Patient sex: M
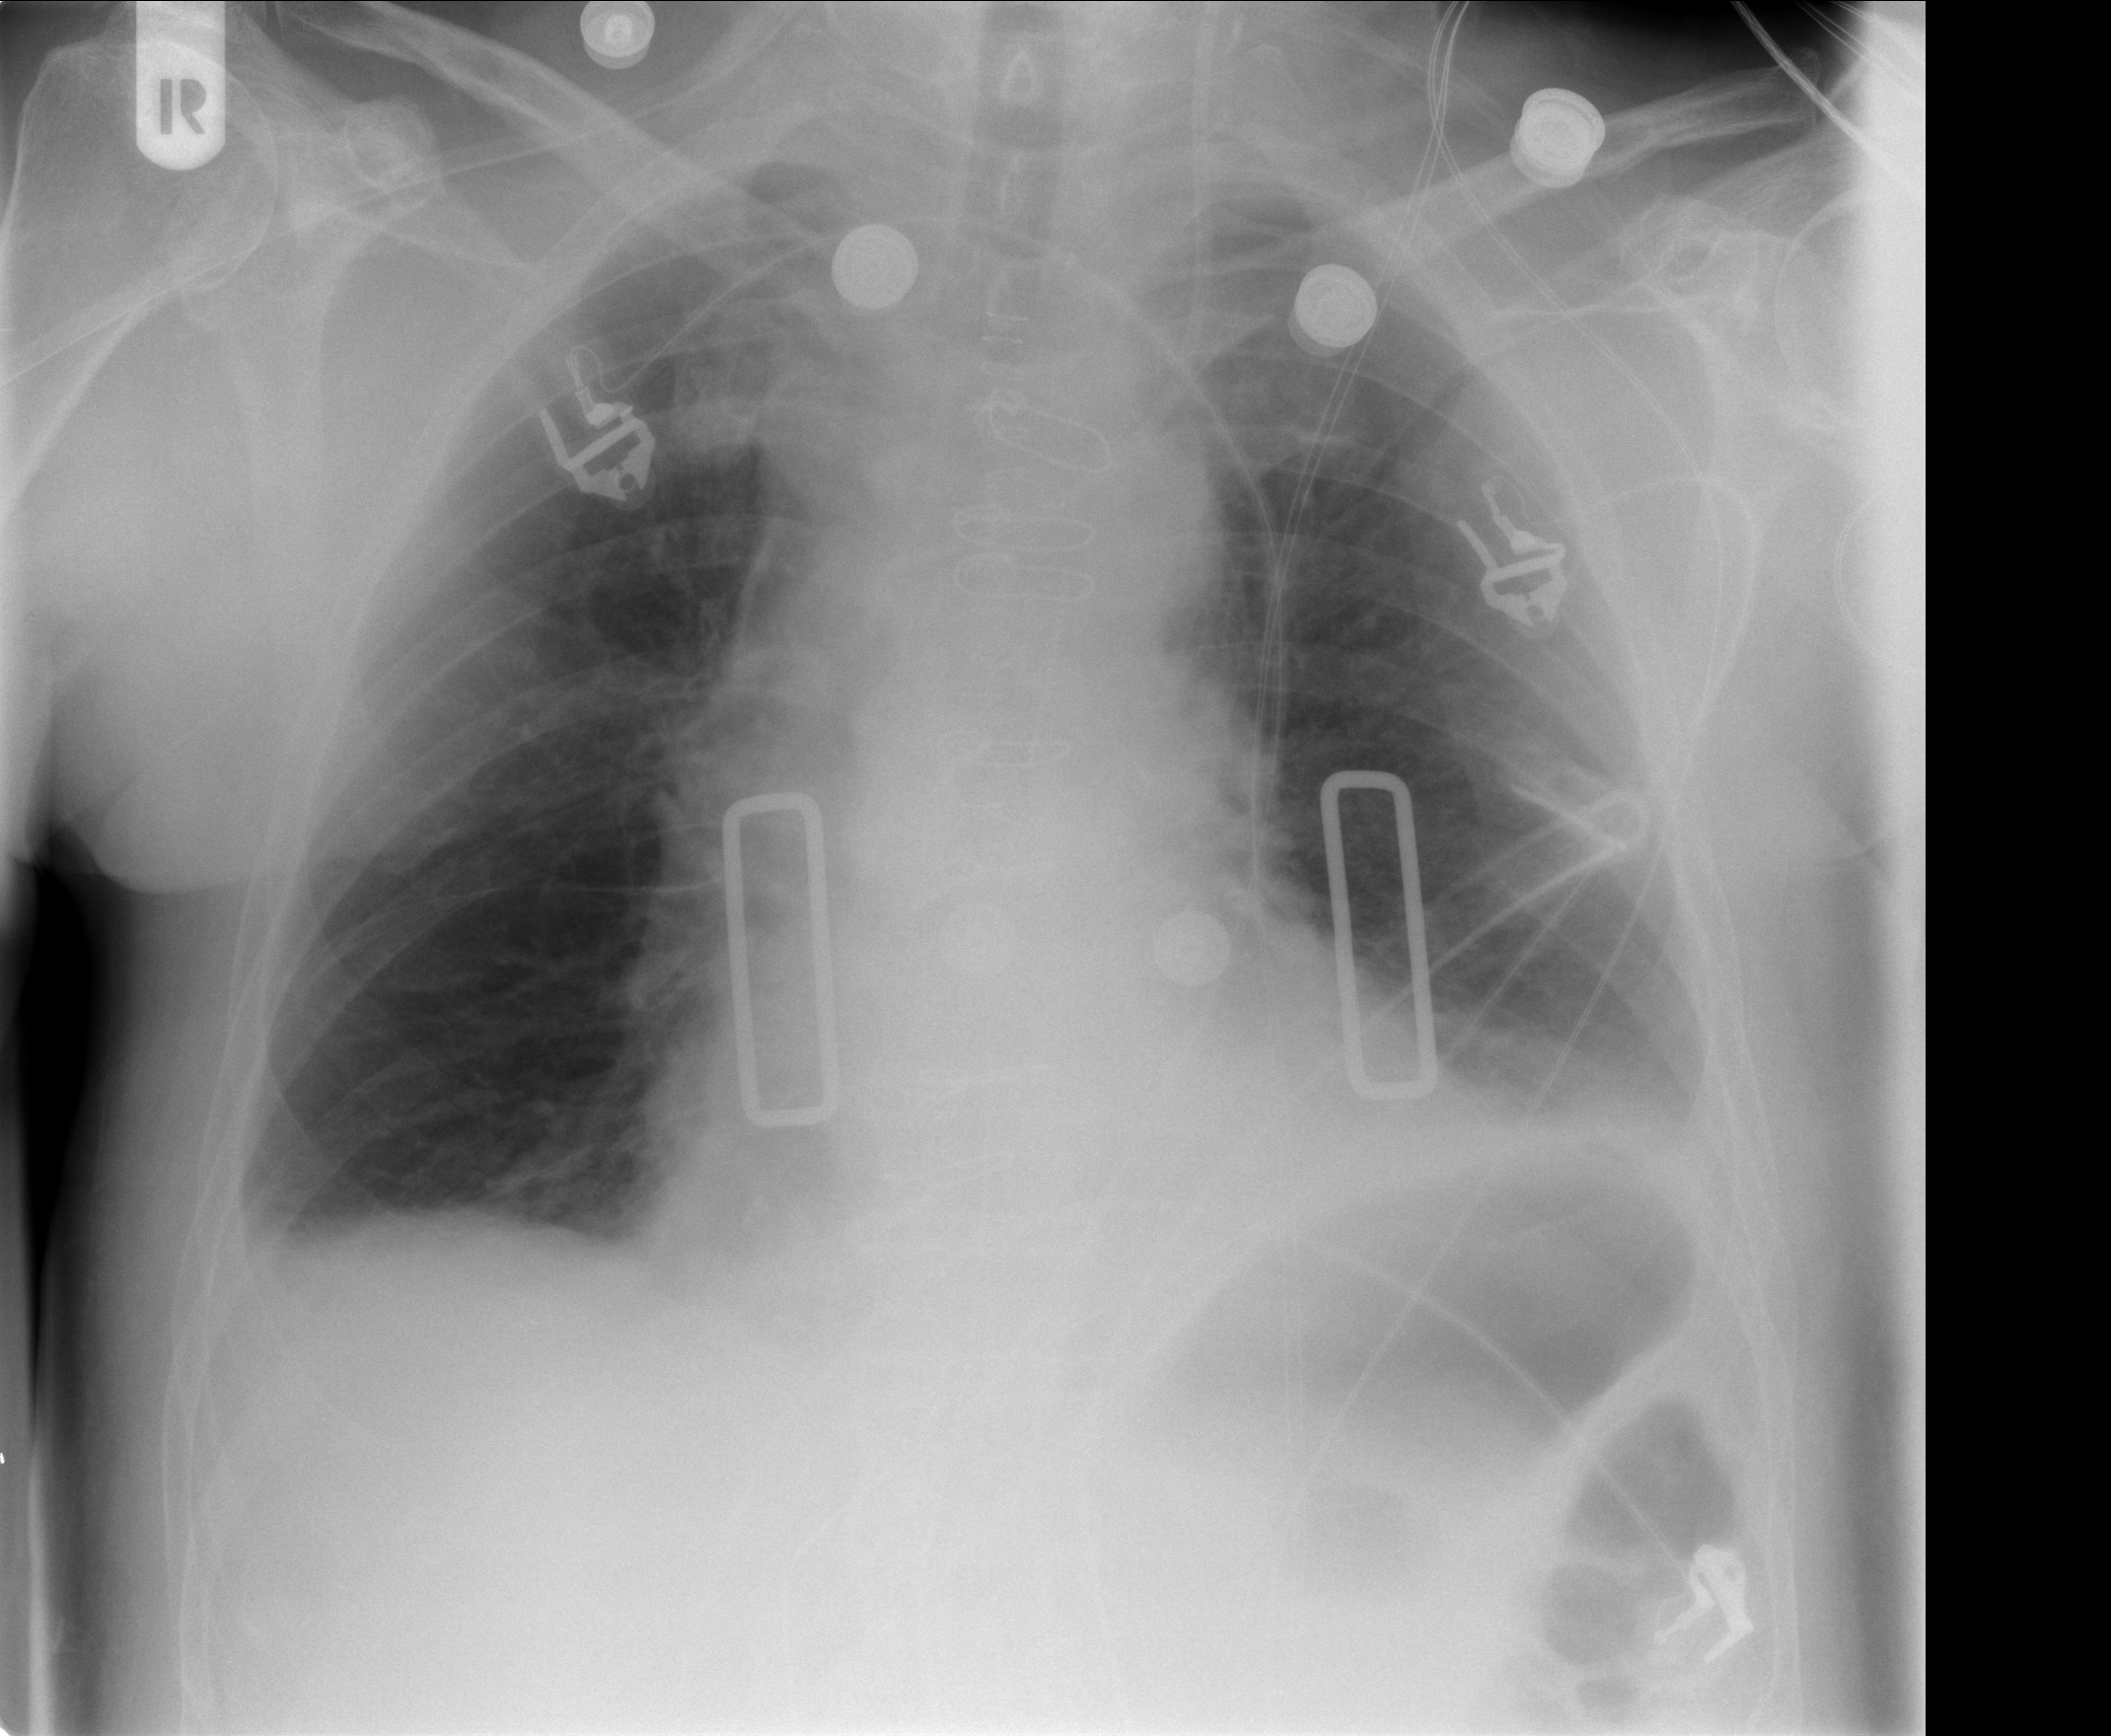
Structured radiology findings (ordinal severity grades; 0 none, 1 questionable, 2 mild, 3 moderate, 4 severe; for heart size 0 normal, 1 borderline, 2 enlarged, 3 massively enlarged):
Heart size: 1
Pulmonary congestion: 2
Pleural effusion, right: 0
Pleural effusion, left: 0
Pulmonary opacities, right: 0
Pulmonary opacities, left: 0
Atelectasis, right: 0
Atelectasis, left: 0